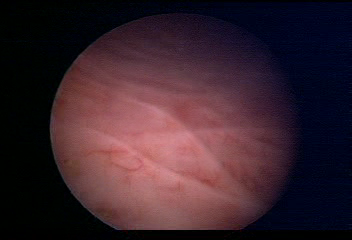
Modality: WLC
Class: Normal mucosa
Bladder cancer association: No